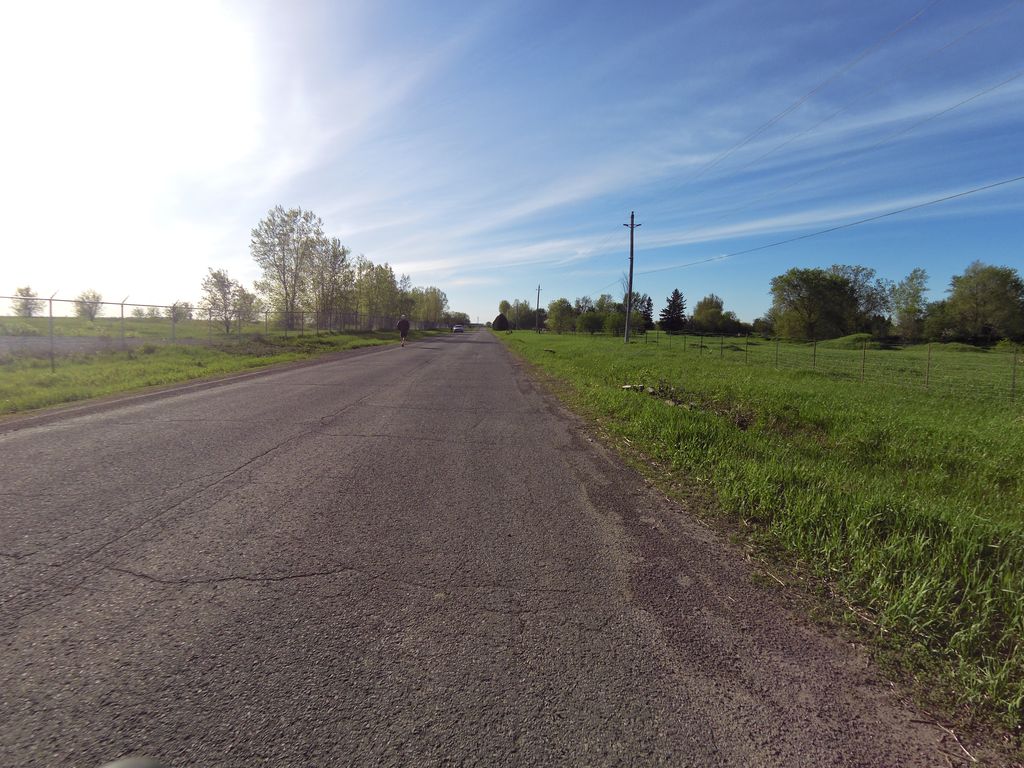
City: ottawa-gatineau